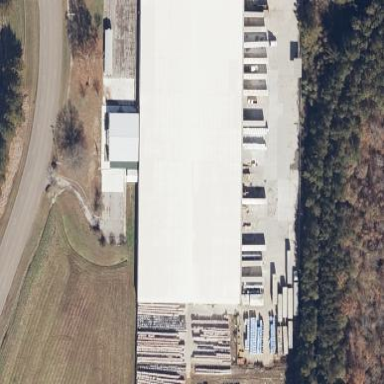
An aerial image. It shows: Industrial building.